Field crop: maize
Growth stage: 1
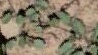
Species: convolvulus